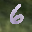
Label: 6